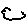
Label: cloud